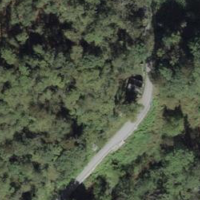
EUNIS habitat code: 41
Species observed at this site:
Lotus corniculatus
Silene dioica
Silene nutans